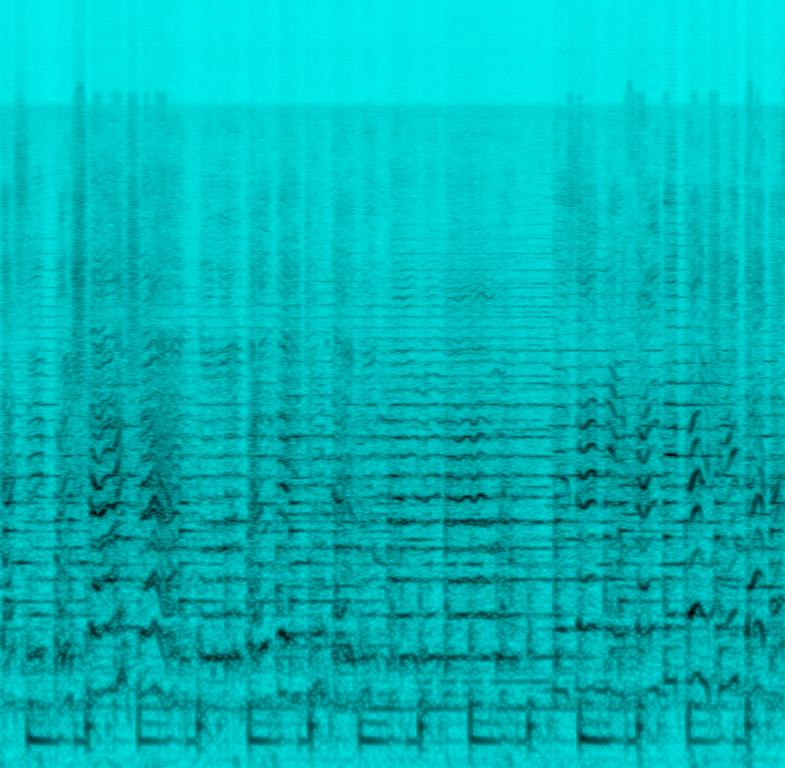
The low quality recording features a live performance of a traditional song that consists of harmonizing male vocals singing over plucked strings melody and wooden percussion. It sounds passionate and soulful, but the recording is very noisy and in mono.